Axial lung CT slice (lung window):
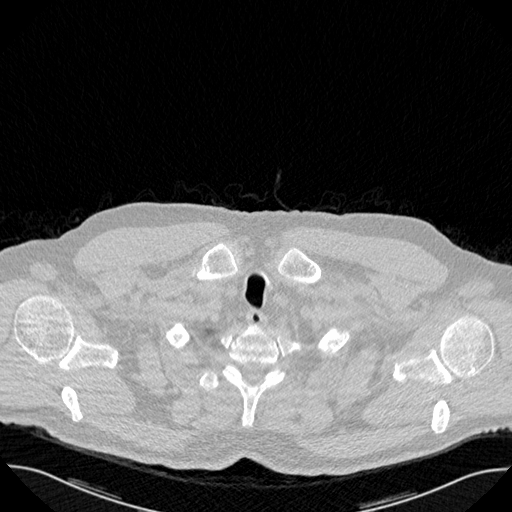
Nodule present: no